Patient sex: F
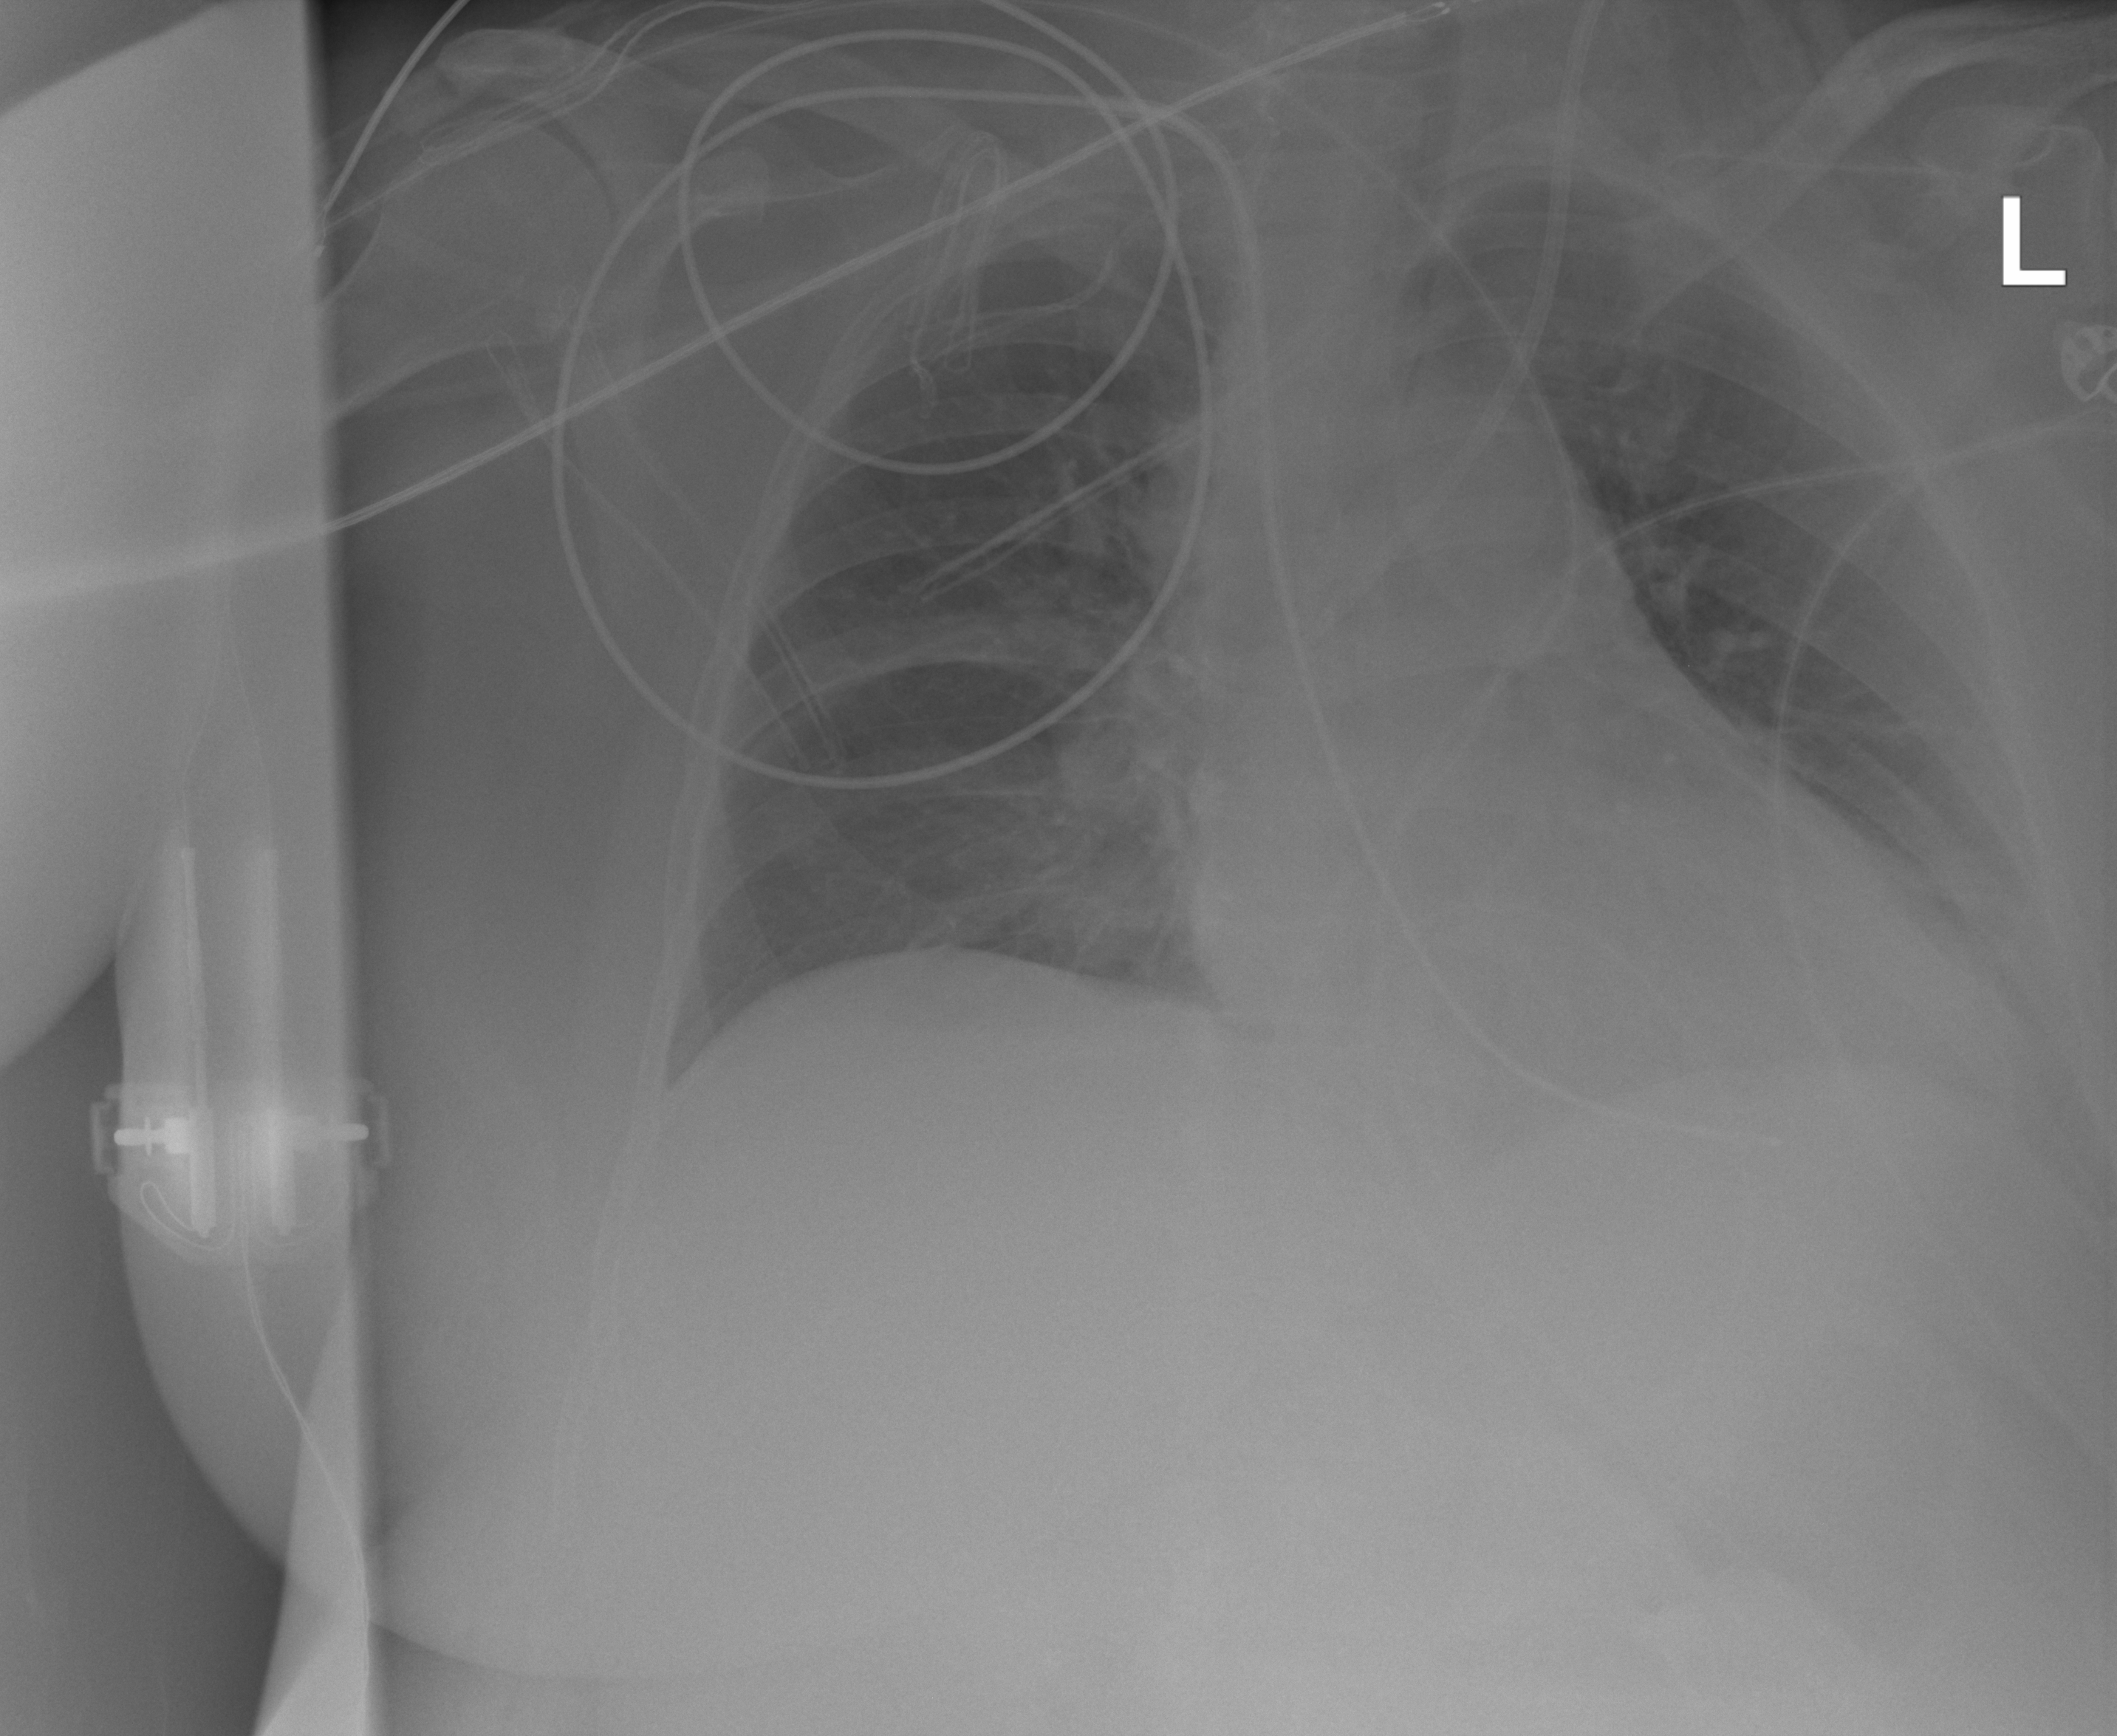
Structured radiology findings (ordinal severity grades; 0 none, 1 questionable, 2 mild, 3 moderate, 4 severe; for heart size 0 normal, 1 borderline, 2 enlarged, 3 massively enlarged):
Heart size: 0
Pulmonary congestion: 0
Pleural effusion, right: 0
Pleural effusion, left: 0
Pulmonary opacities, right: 0
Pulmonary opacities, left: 0
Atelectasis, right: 2
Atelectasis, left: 2